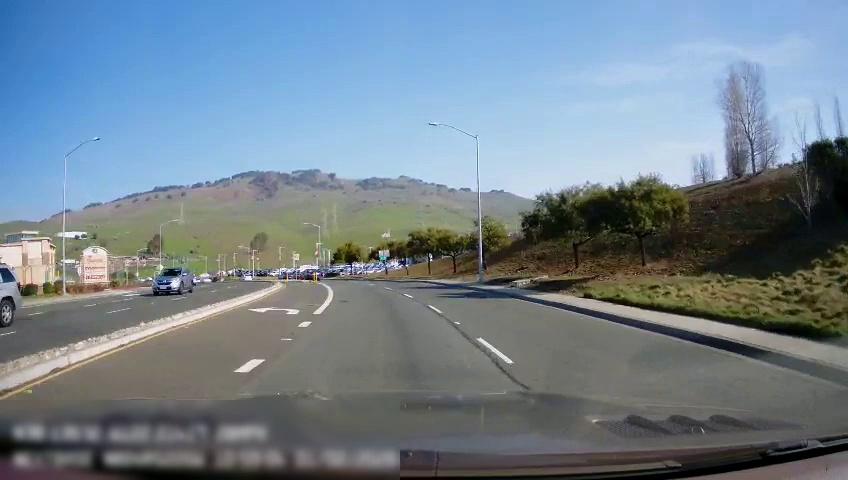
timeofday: Day
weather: Sunny
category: Drivable Space
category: Drivable Space
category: Vehicles | Car
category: Vehicles | Car
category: Vehicles | SUV
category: Vehicles | Car
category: Lanes | Opposite Lane
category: Lanes | Opposite Lane
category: Lanes | Alternate Lane
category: Lanes | Alternate Lane
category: Lanes | Alternate Lane
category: Traffic | Signs